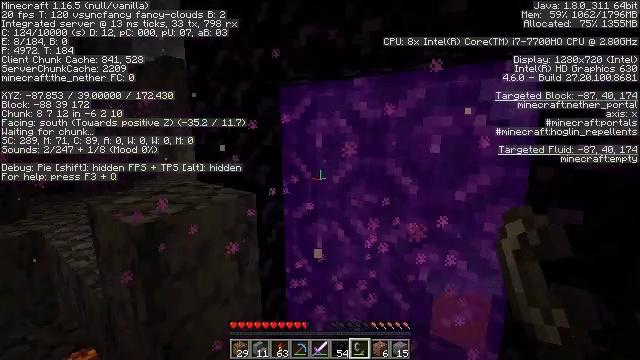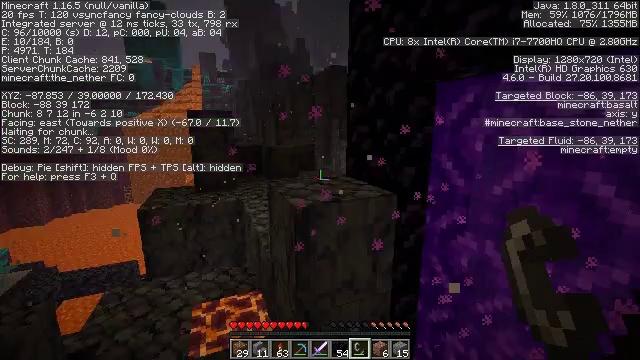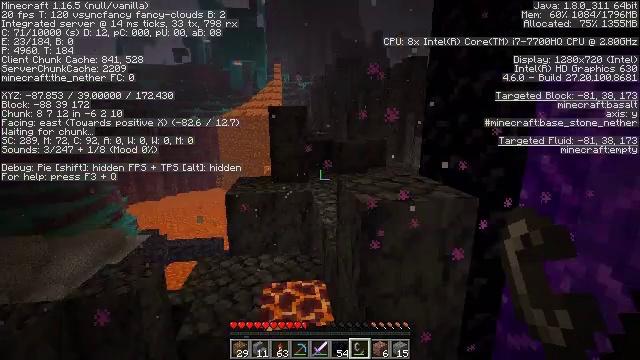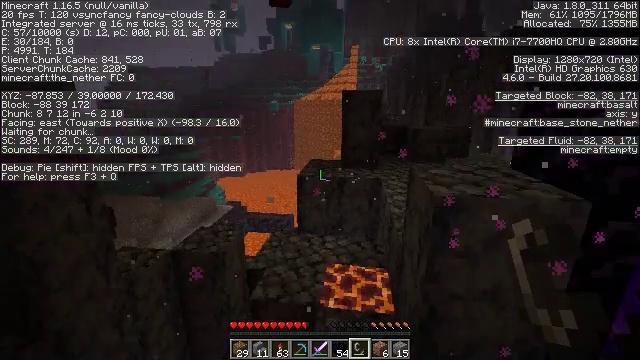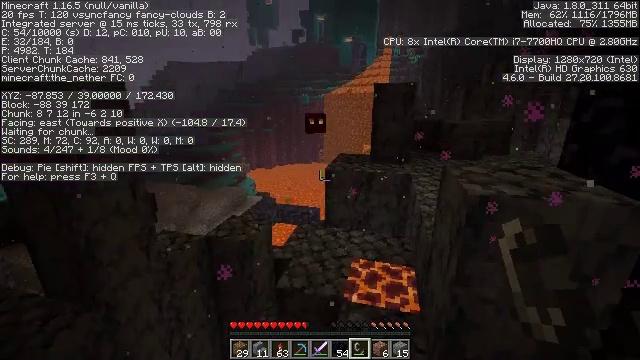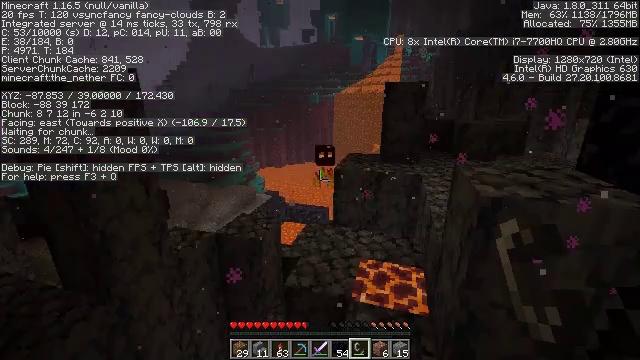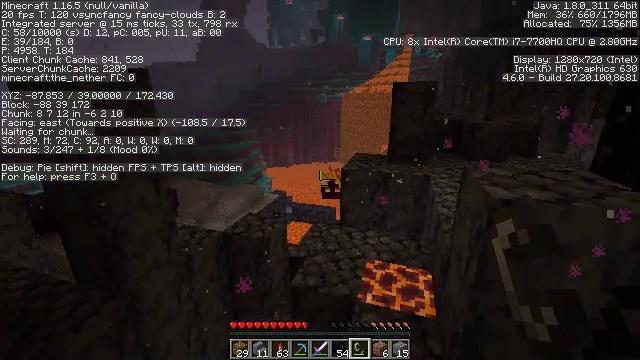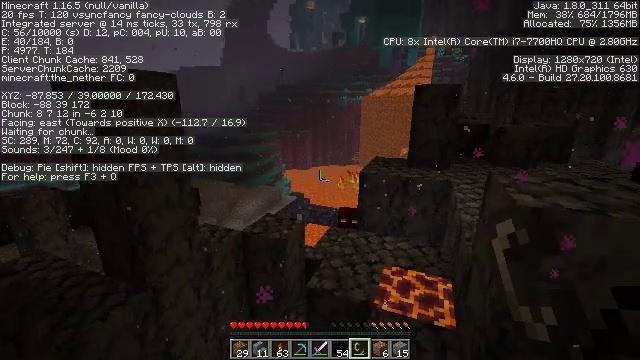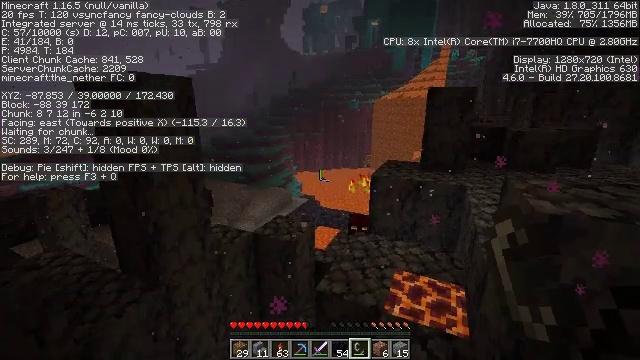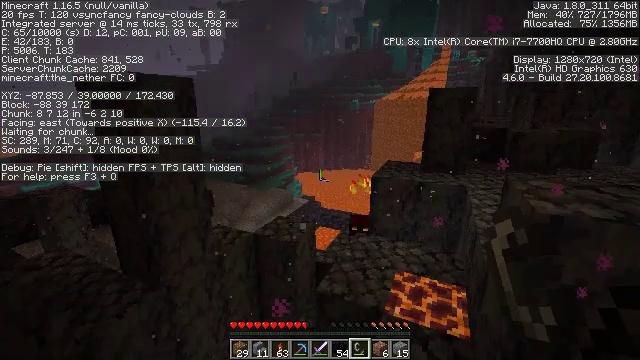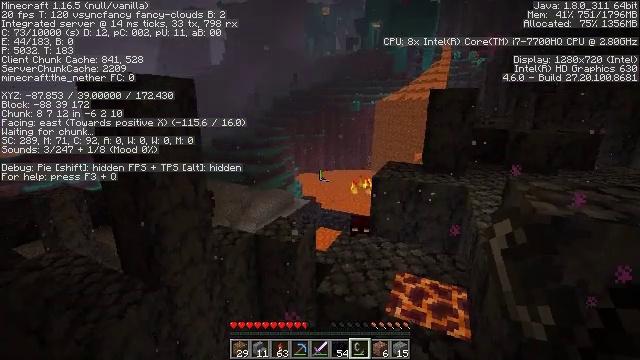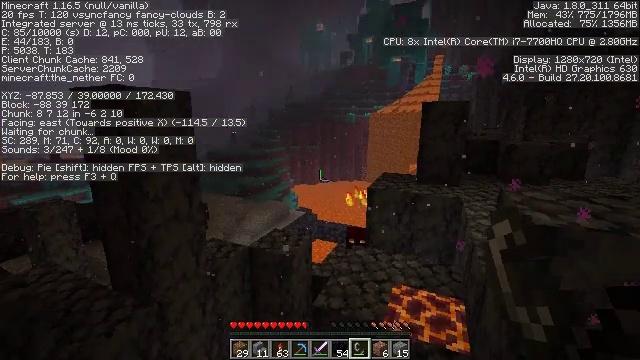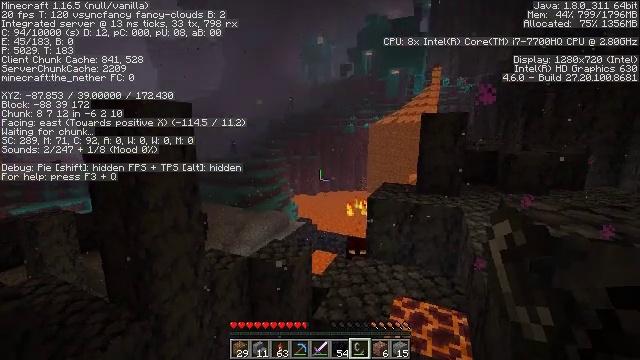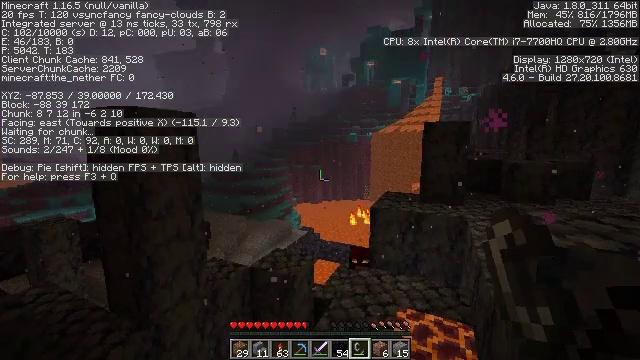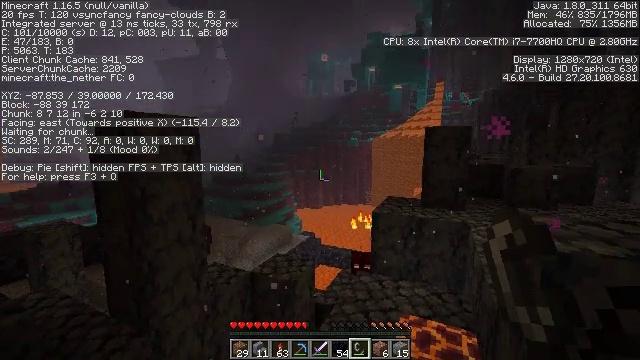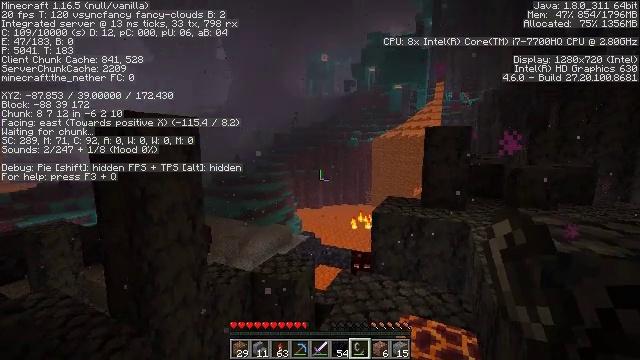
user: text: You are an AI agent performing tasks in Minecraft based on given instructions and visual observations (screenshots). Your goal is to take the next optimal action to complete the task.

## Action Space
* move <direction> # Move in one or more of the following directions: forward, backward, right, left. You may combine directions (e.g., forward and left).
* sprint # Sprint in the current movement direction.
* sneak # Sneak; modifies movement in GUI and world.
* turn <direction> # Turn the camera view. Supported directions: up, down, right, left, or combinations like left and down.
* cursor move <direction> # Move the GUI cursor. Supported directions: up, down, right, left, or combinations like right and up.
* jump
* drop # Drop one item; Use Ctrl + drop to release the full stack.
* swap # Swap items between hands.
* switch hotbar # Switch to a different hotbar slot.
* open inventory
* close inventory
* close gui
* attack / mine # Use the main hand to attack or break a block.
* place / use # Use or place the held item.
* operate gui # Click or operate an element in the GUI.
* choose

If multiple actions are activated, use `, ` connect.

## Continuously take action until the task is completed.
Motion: motion action
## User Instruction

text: Fight hostile mobs.
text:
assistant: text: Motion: turn left
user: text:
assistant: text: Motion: turn left and down
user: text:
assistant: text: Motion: turn left and down
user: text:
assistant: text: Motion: turn left and down
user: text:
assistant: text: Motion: turn left
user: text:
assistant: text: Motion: turn left
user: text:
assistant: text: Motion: turn left
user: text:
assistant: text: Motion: turn left
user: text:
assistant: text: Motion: no_op
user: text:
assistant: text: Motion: no_op
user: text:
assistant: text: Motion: turn right and up
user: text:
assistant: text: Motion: turn up
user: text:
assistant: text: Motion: turn up
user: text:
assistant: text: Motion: turn up
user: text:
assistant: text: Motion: no_op
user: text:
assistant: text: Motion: no_op
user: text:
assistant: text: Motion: turn down
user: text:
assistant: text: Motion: turn right and down
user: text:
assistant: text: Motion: turn down
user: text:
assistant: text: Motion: turn right and down
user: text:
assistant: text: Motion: turn down
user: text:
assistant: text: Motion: turn right and down
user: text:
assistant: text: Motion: no_op
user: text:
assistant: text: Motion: no_op
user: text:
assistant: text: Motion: no_op
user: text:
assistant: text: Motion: no_op
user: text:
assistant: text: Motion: no_op
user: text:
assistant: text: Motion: no_op
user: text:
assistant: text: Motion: no_op
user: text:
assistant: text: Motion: no_op